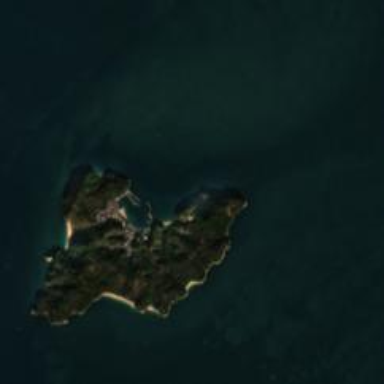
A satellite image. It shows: Picturesque coastline scene.